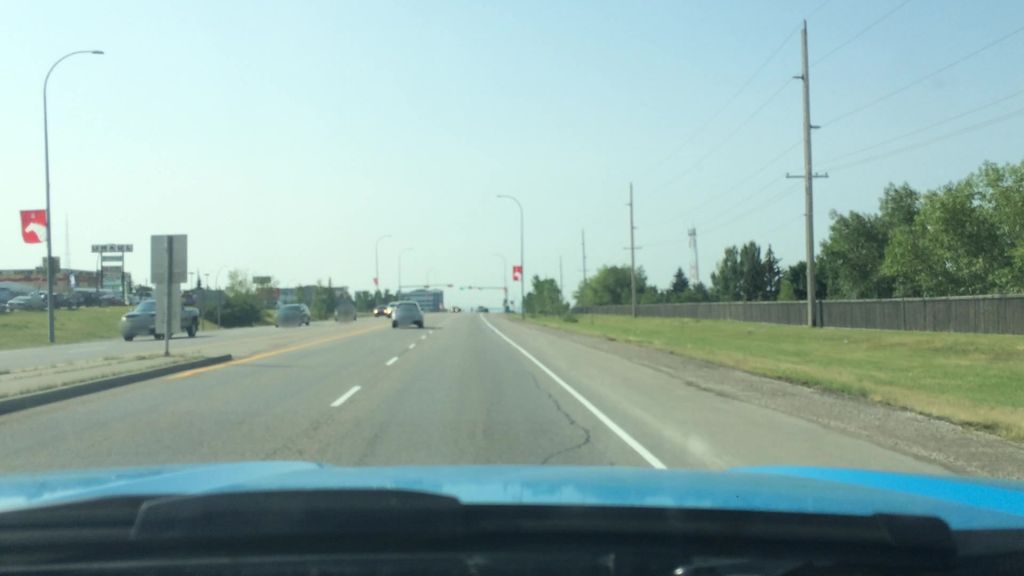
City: calgary